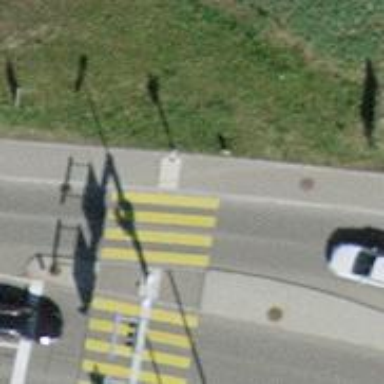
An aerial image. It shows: Asphalt sidewalk along the footway.